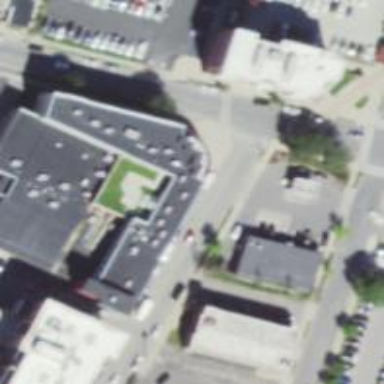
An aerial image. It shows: Cinema building.